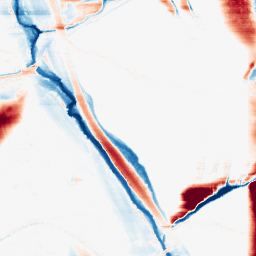
Category: morphological
Decomposition family: morphological_rect
Decomposition parameters: operation: average
width: 50
height: 5
Upsampling method: sinc_hamming
Upsampling parameters: scale: 2
kernel_size: 8
Upsampling scale: 2